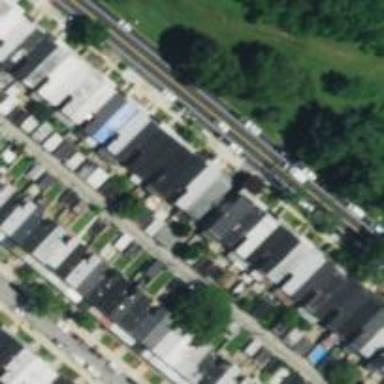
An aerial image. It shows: Alley classified as service road.